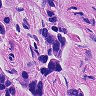
Metastatic tissue present: yes